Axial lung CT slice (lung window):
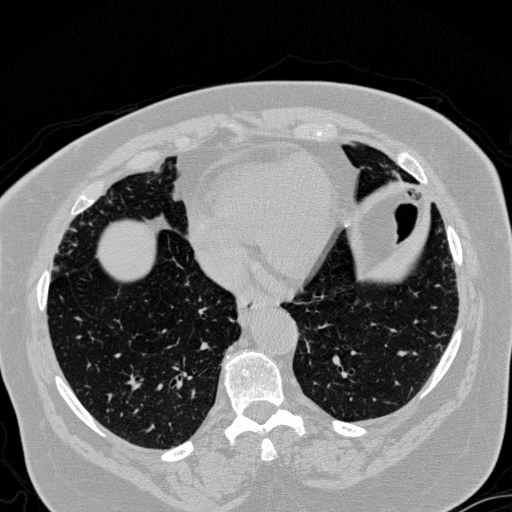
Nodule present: no